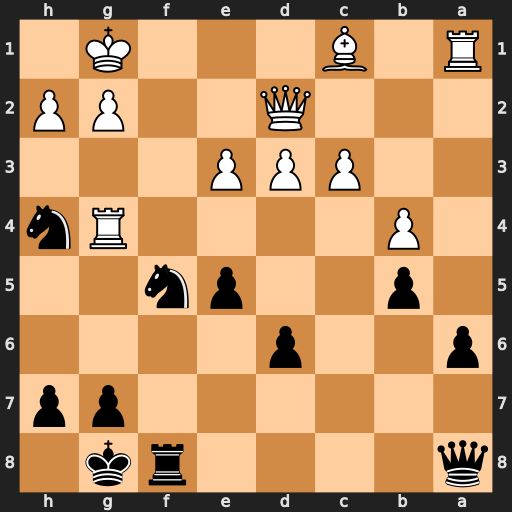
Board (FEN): q4rk1/6pp/p2p4/1p2pn2/1P4Rn/2PPP3/3Q2PP/R1B3K1
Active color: b
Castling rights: -
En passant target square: -
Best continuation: Nf3+ gxf3 Qxf3 h3 Ng3